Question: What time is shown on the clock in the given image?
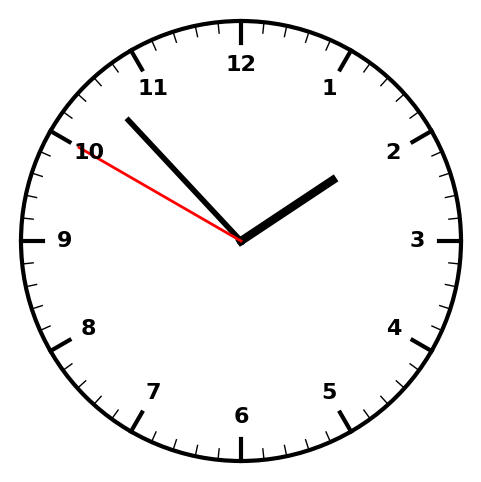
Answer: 01:52:50